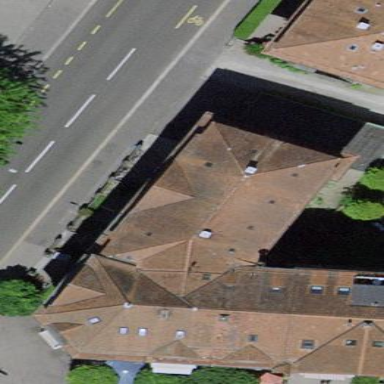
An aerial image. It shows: The image shows part of apartment building.